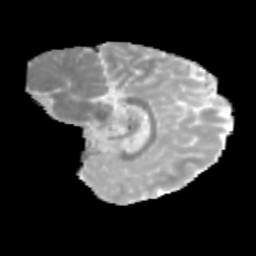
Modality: MD
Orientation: sagittal
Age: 11
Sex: male
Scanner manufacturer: siemens
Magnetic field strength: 3 T
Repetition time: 3.8 s
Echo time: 0.07 s